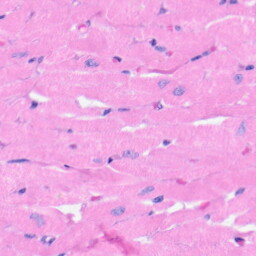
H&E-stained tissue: Heart